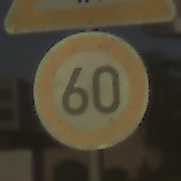
Verkehrszeichen: Geschwindigkeit60
Zusatzzeichen oben: ViehtriebRechts
Umgebung: Outdoor, Suburban
Tageszeit: SunriseSunset
Wetter: PartlyCloudy
Licht: Natural
Jahreszeit: NotSpecified
Kontrast: HighContrast